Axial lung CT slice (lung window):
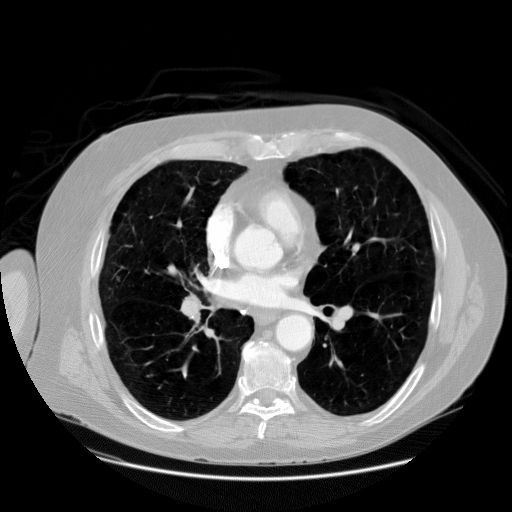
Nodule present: no